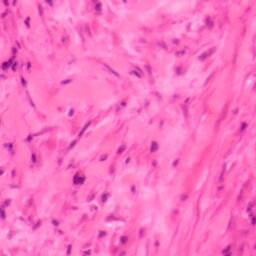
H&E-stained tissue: Colon